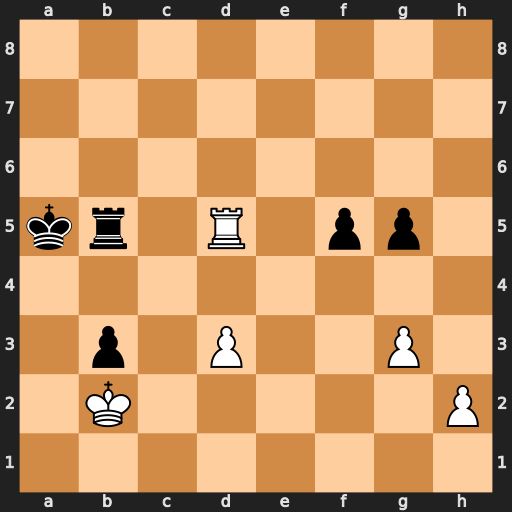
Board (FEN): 8/8/8/kr1R1pp1/8/1p1P2P1/1K5P/8
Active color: w
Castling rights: -
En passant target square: -
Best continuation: Rxb5+ Kxb5 Kxb3